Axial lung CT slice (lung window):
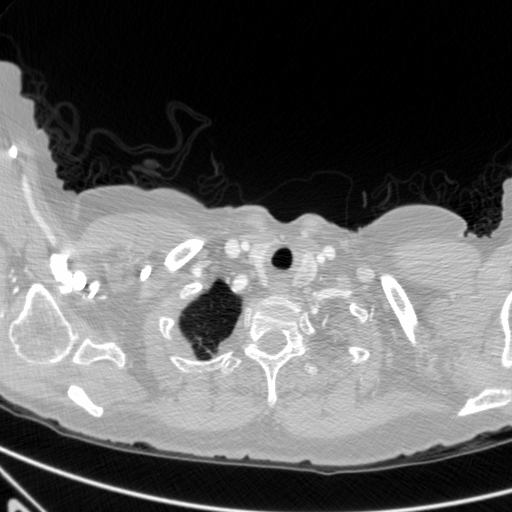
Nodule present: no